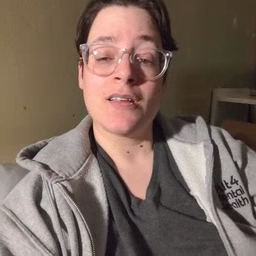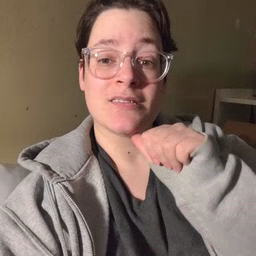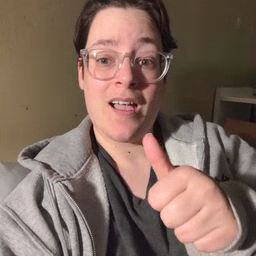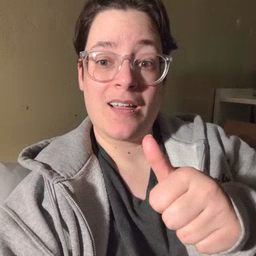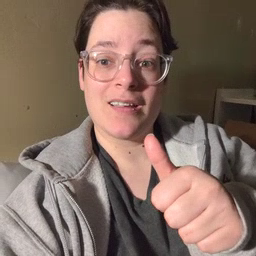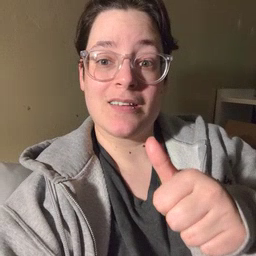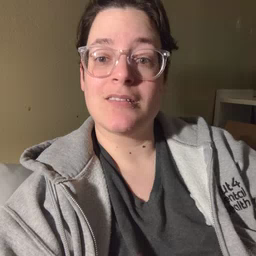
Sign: not